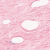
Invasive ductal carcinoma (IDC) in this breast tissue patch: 0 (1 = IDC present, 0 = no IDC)